Field crop: maize
Growth stage: 1
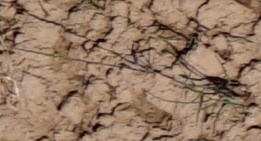
Species: lolium